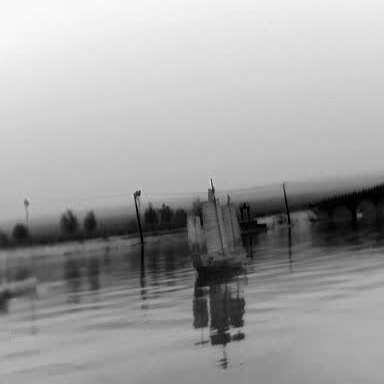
There is a sailboat in the infrared image.